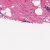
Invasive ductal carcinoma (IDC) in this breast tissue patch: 0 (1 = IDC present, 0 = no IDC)